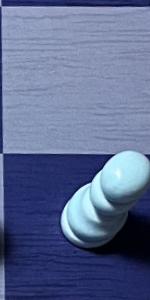
Label: Pawn_White